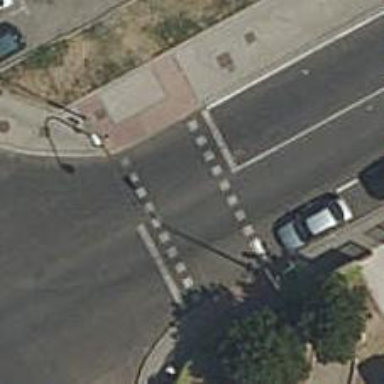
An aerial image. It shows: Zebra crossing with traffic signals. The crossing is marked by traffic lights.